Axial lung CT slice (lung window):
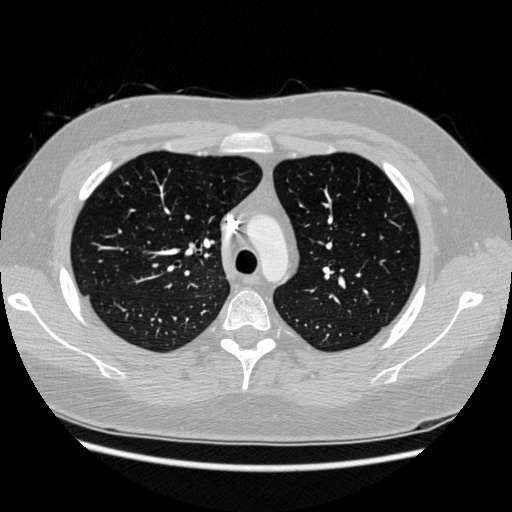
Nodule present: no